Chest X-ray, PA view. Patient: 34 years old, sex M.
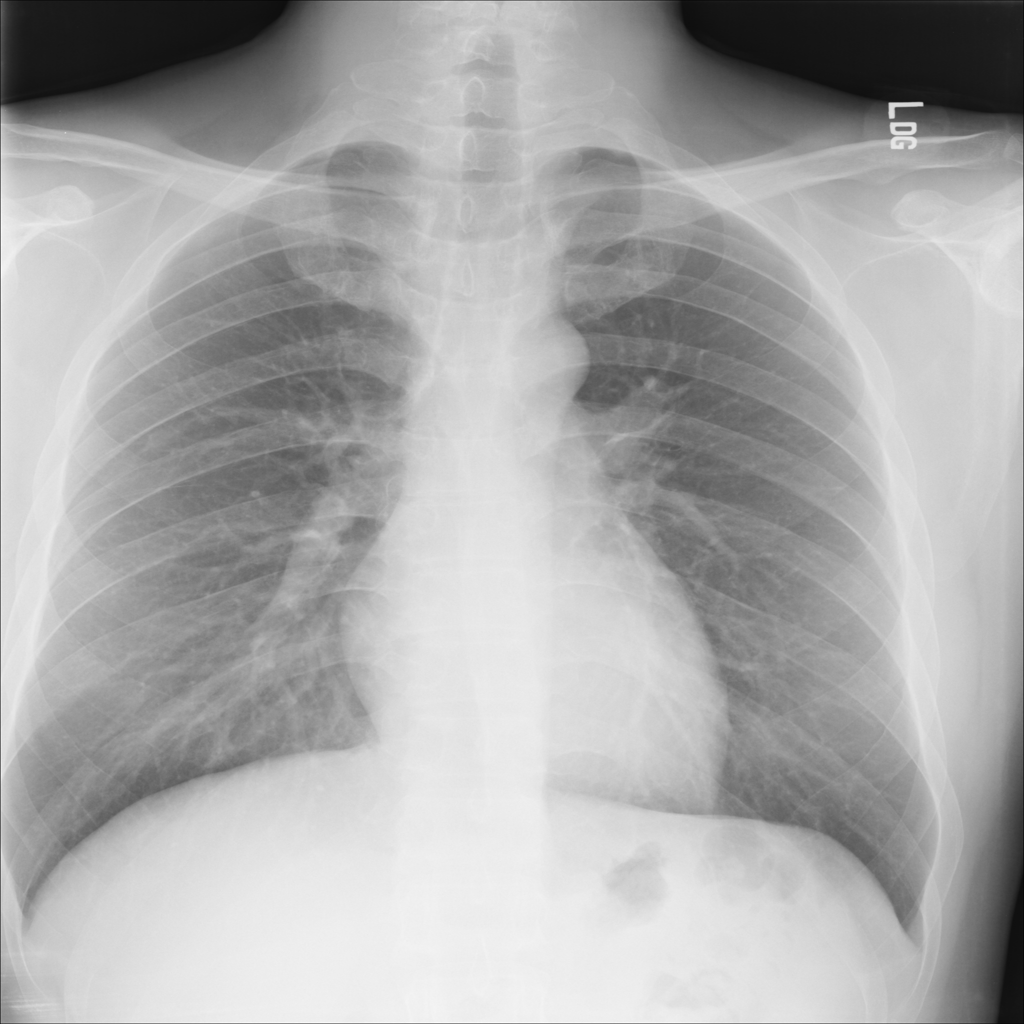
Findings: No Finding